Question: I have a table with several columns. Those columns can contain differently-size content so the height varies.
What I want to do is to adjust the height of the single elements to make it look like this image:
.
'''
.table {
display: flex;
background-color: #B2EBF2;
margin: 0 auto;
width: 900px;
}
.column {
display: flex;
flex-direction: column;
flex: 0 1 auto;
width: 33%;
}
.box {
flex: 1 0 auto;
padding: 1em;
box-sizing: border-box;
border: 1px solid #546E7A;
}
.title {
font-size: 2em;
text-align: center;
}
.description {
text-align: center;
}
img {
max-width: 100%;
}
'''
'''
<div class="container">
<div class="table">
<div class="column">
<div class="box title">
Test 1
</div>
<div class="box description">
Lorem ipsum dolor sit amet, consetetur sadipscing elitr, sed diam nonumy
</div>
<div class="box image">
<img src="http://unsplash.it/300/320" />
</div>
</div>
<div class="column">
<div class="box title">
Test 2
</div>
<div class="box description">
Lorem ipsum dolor sit amet, consetetur sadipscing elitr, sed diam nonumy eirmod tempor invidunt ut labore et dolore magna aliquyam erat, sed diam voluptua. At vero eos et accusam et justo duo
</div>
<div class="box image">
<img src="http://unsplash.it/300/300" />
</div>
</div>
<div class="column">
<div class="box title">
Test 3
</div>
<div class="box description">
Lorem ipsum dolor sit amet, consetetur sadipscing elitr, sed diam nonumy eirmod tempor invidunt ut labore et dolore
</div>
<div class="box image">
<img src="http://unsplash.it/300/280" />
</div>
</div>
</div>
</div>
'''
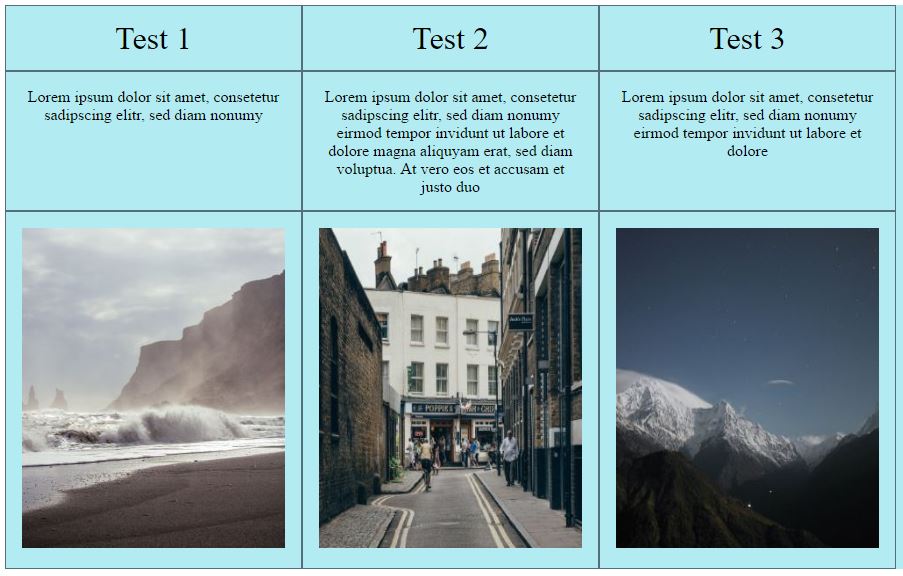
Answer: First you should use images of the same sizes. Then remove the flex: 1 0 auto; from the .box, but give flex: 1 0 auto; only to .description.
I hope it could satisfy all your requirements.